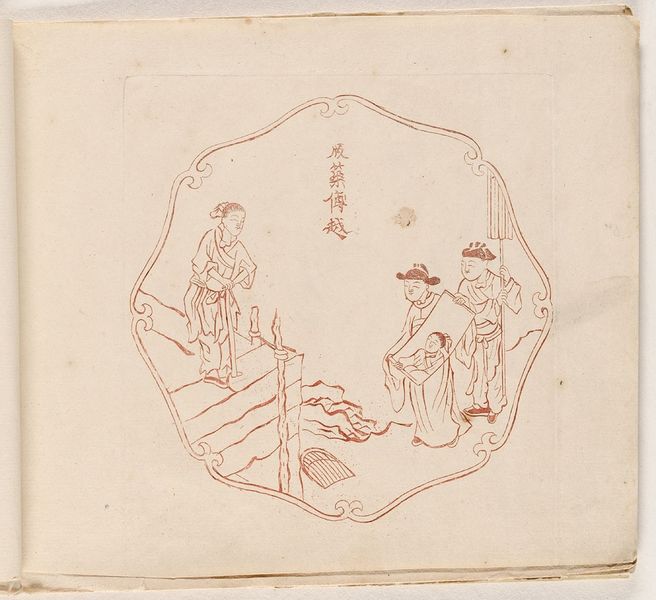
Titel: Chinesendarstellung, Blatt aus der Folge 'Picturae Sinicae'
Künstler: Pieter Schenk
Standort: Hamburg
Institution: Museum für Kunst und Gewerbe Hamburg
Schlagwörter: mann, zeichnung, schirm, diener, rahmen, bild, bildnis, portrait, spiegel, kopfbedeckung, schrift, papier, stab, grafik, graphik, gefolge, ornamente, podest, japanisch, schriftzeichen, zeigen, fotografie, photographie, asien, druckgraphik, druckgrafik, radierung, buchstaben, tracht, chinesisch, china, schriftrolle, standarte, alphabet, gerippt, volkstracht, konterfei, reproduktionen, hofhaltung, kanji, druckerzeugnisse, bildrolle, rollbild, porträt, völker, nationalitäten, ornamentstich, vorlageblätter, rotdruck, königliche, höflinge, bilderrolle